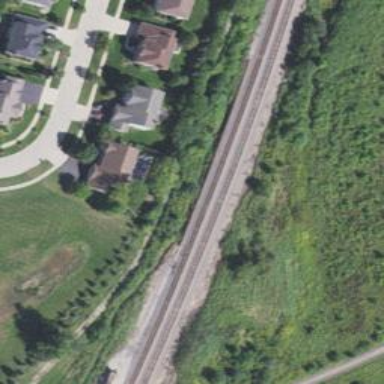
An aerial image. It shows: Railway siding for service.